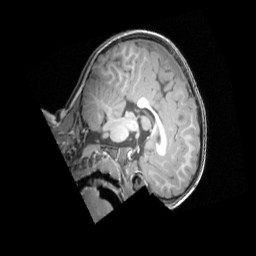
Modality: T1w
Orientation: sagittal
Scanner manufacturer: siemens
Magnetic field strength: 3 T
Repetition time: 1.8 s
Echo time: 0.00294 s